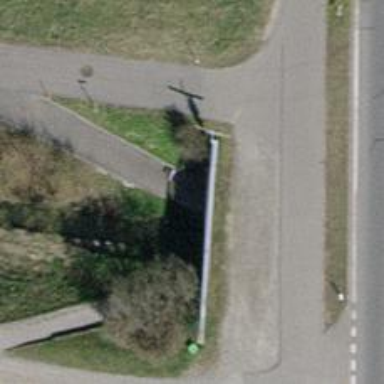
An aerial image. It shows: Cycle barrier.